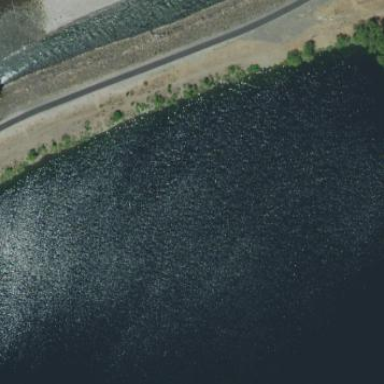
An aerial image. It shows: Covered reservoir amongst natural water.